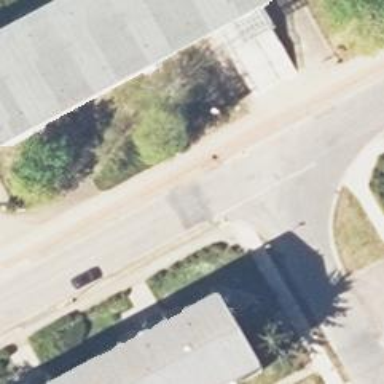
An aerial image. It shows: Sidewalk along the footway.